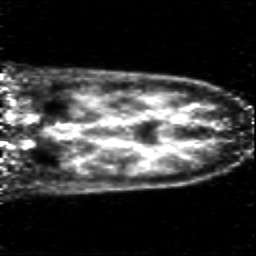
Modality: PET
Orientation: coronal
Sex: male
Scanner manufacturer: siemens